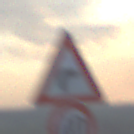
Verkehrszeichen: KurveRechts
Zusatzzeichen unten: Geschwindigkeit40
Umgebung: Outdoor, Nature
Tageszeit: SunriseSunset
Wetter: PartlyCloudy
Licht: Natural
Jahreszeit: NotSpecified
Kontrast: LowContrast